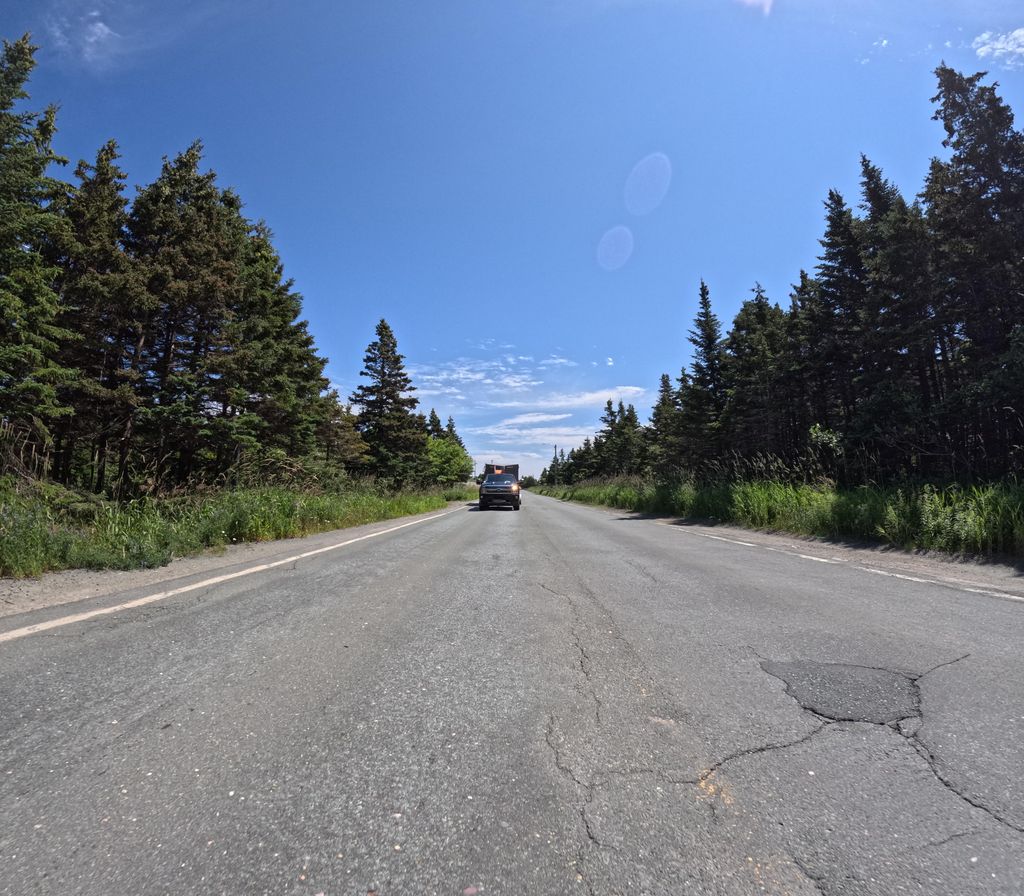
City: st_johns